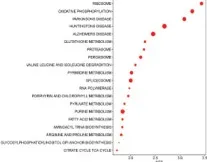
Overall survival (OS) analysis based on MECR expression. Kyoto encyclopedia of genes.
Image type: chart (chart)